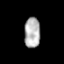
Tissue: prostate
Cell type: Endothelial cells
Senescence score: 0.696
Nuclear area (px): 480
Mean DAPI intensity: 176.788